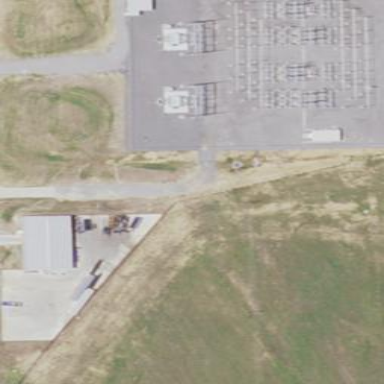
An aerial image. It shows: Industrial substation with power supply facilities.